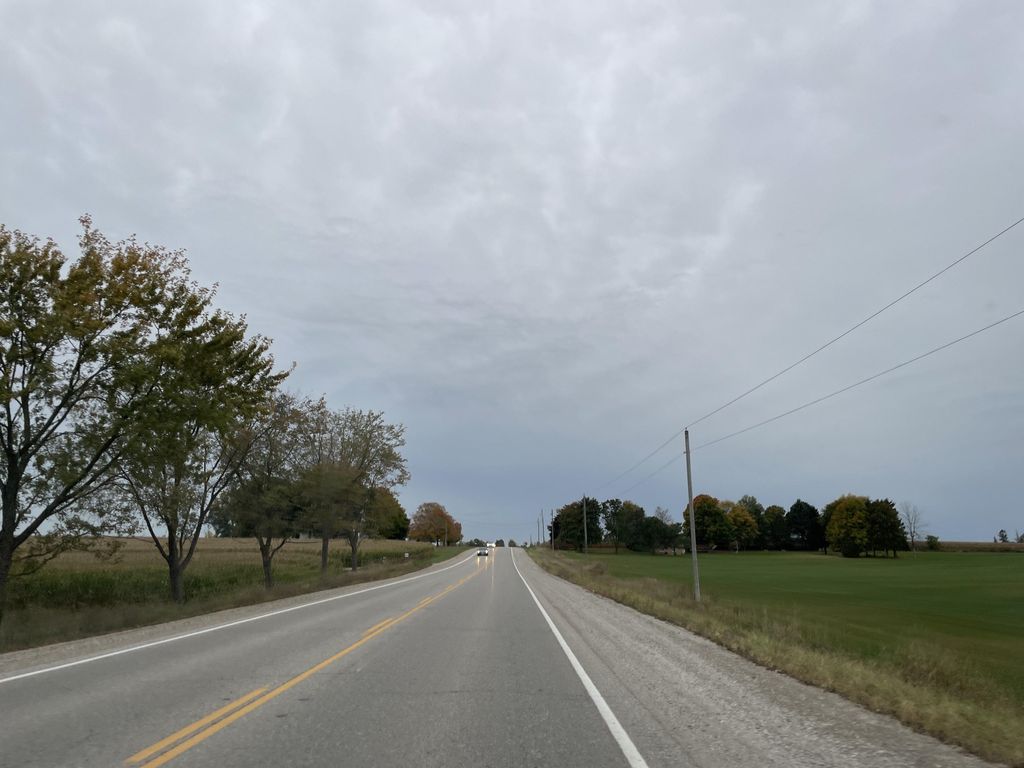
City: kitchener-waterloo